Field crop: maize
Growth stage: 2
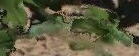
Species: maize